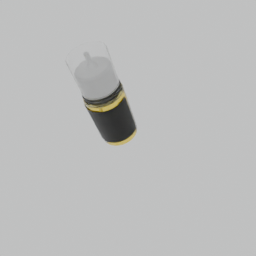
Label: tools